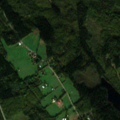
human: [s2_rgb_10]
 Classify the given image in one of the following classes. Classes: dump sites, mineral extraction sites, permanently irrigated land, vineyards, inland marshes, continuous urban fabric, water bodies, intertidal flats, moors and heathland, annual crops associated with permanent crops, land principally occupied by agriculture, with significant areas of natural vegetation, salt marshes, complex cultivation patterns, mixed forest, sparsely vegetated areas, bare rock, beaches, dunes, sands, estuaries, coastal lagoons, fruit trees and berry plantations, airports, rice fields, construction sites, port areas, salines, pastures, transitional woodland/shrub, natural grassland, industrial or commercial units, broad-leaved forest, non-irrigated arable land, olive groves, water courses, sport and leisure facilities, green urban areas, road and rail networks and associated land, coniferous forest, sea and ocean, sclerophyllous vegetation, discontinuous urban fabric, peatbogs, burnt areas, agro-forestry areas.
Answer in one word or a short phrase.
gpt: land principally occupied by agriculture, with significant areas of natural vegetation, broad-leaved forest, coniferous forest, mixed forest, transitional woodland/shrub